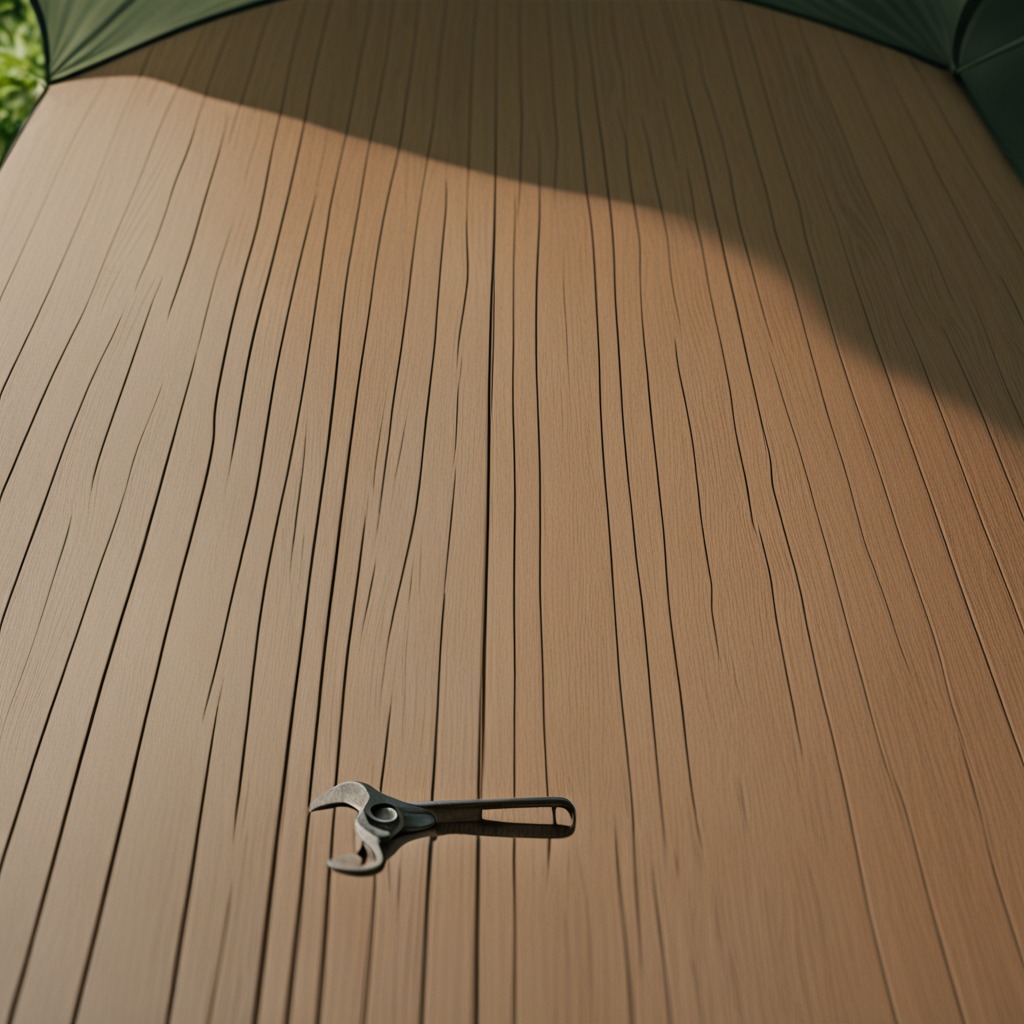
An wrench is lying on the wooden table.